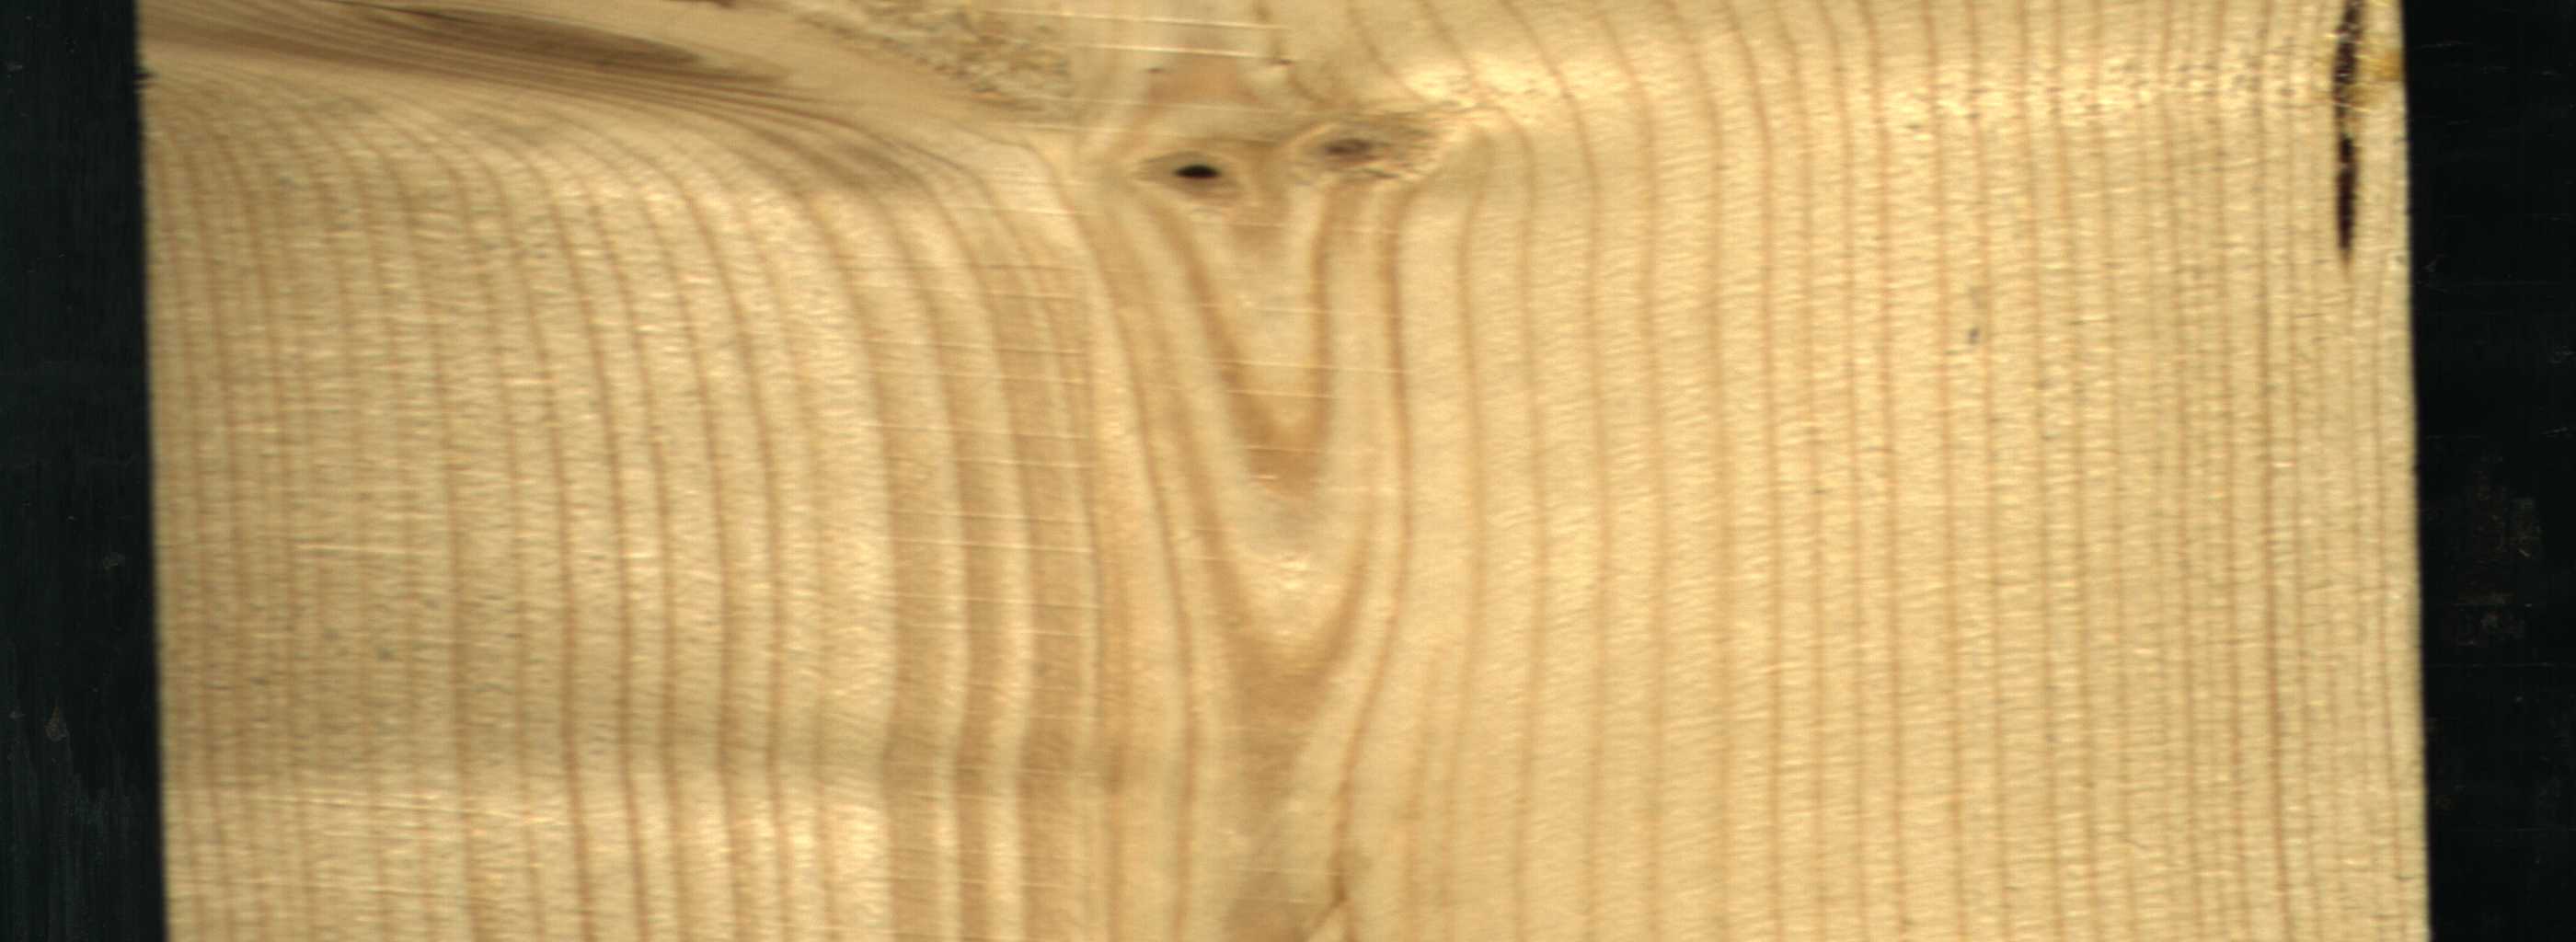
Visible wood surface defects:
resin
Dead_Knot
Live_Knot
Live_Knot